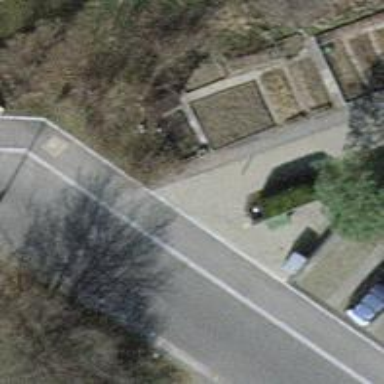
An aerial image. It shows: Asphalt sidewalk along the footway.